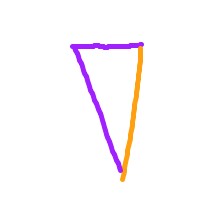
Shape: triangle